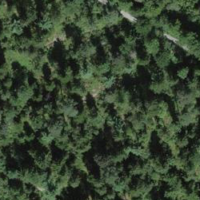
EUNIS habitat code: 43
Species observed at this site:
Mercurialis perennis